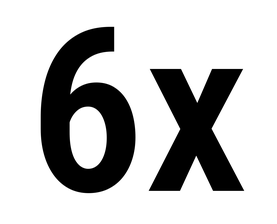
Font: Roboto_Condensed_SemiBold